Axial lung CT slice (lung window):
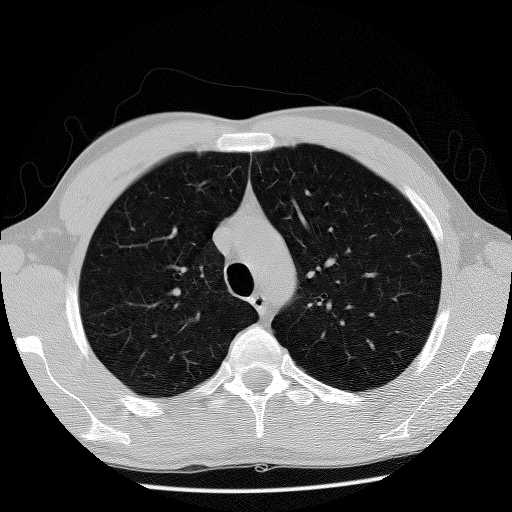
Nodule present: no